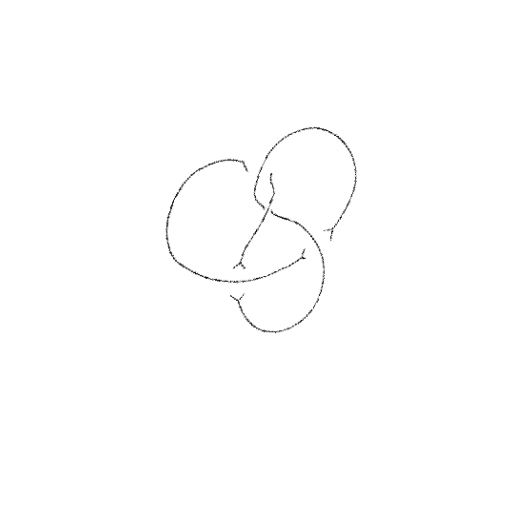
Crossing number: 4